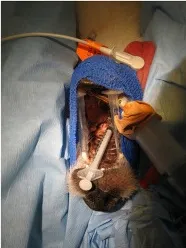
Diagnostic imaging and intratumoral holmium-166 microspheres treatment of a 10-year-old Jack Russell Terrier with a pituitary tumor. (F) The syringe was attached to the prepositioned immobilized needle for 166HoMS administration in the tumor center. The dog was positioned on his back.
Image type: medical_photograph (other_medical_photograph)